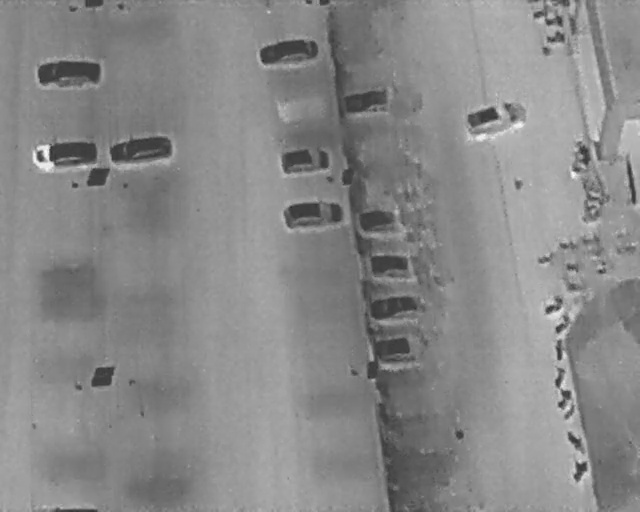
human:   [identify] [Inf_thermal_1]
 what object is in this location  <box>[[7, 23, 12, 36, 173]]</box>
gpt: <ref>1 medium car at the left</ref>